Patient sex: F
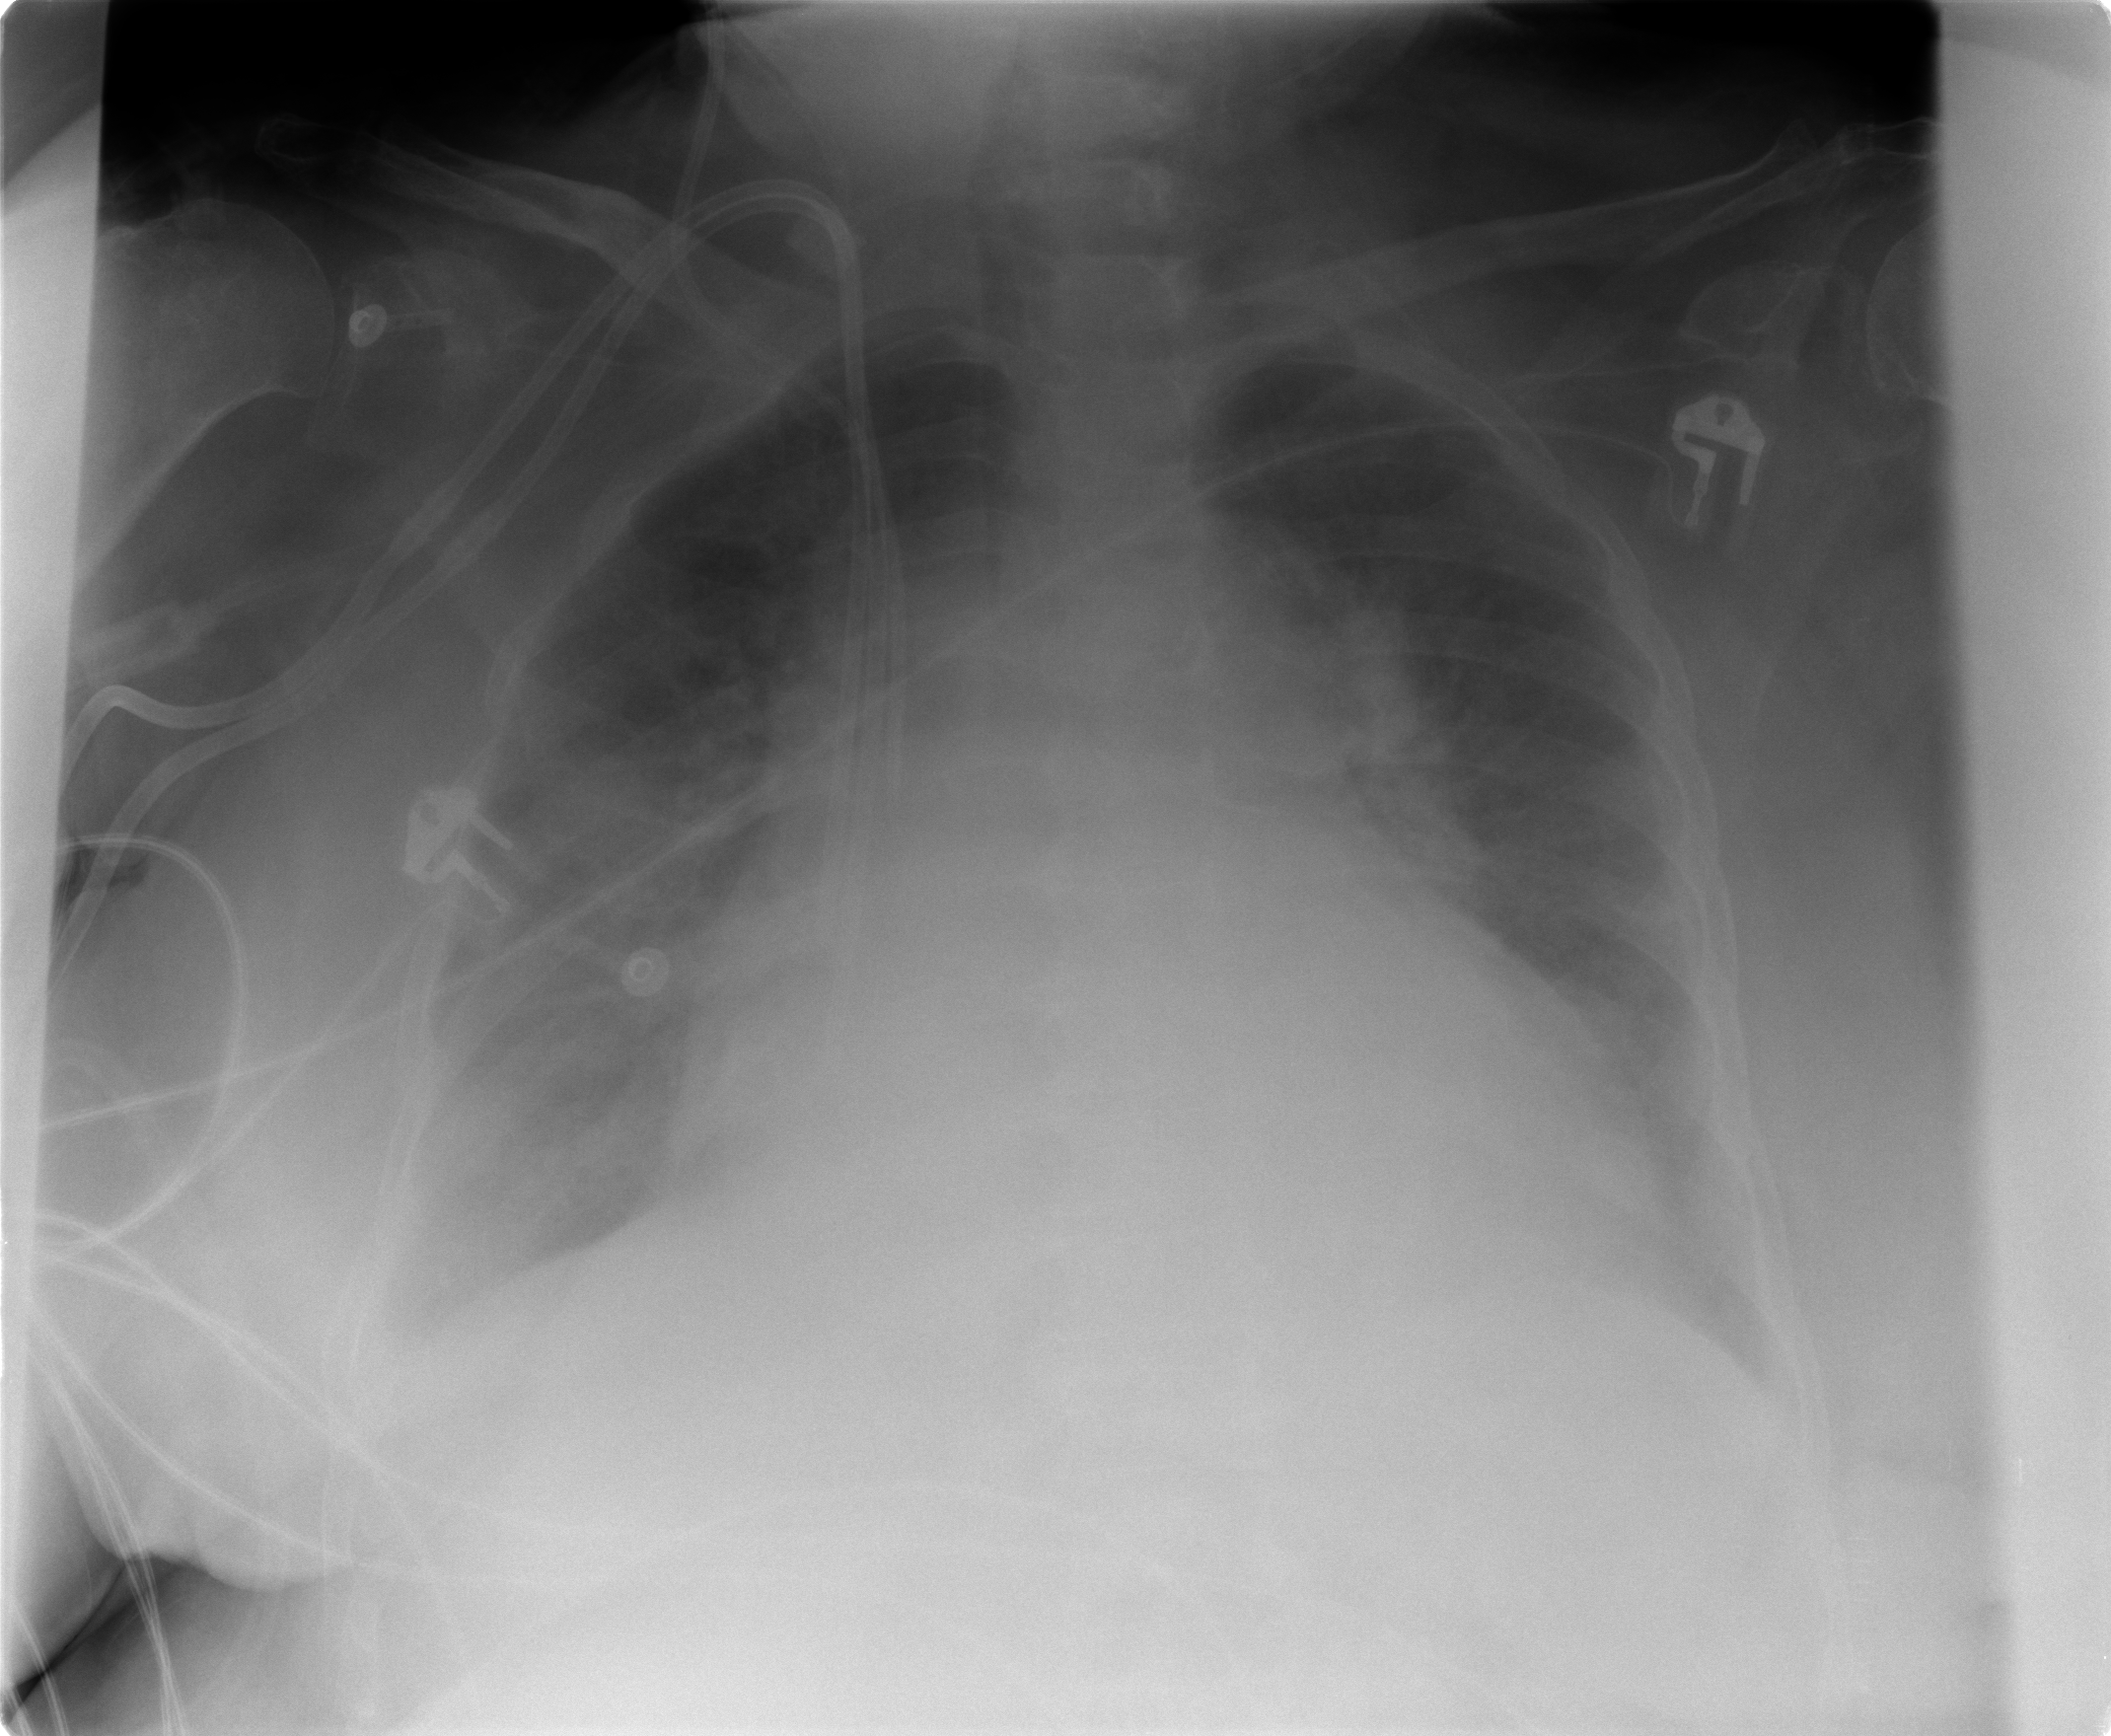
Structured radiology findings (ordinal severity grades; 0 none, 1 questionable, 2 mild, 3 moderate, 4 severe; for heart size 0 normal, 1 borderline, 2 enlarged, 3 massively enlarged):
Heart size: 3
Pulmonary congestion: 2
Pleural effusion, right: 2
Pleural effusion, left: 2
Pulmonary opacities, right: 2
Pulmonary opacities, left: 0
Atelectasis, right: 3
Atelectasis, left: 2